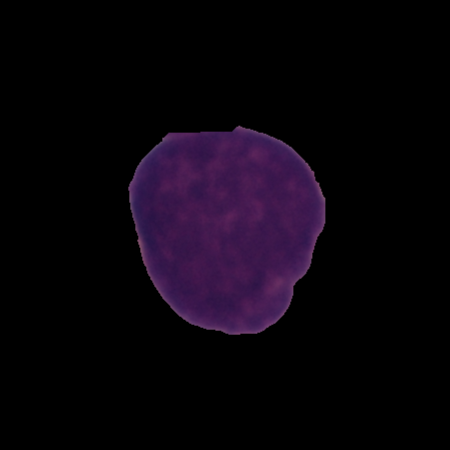
Label: cancer